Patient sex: F
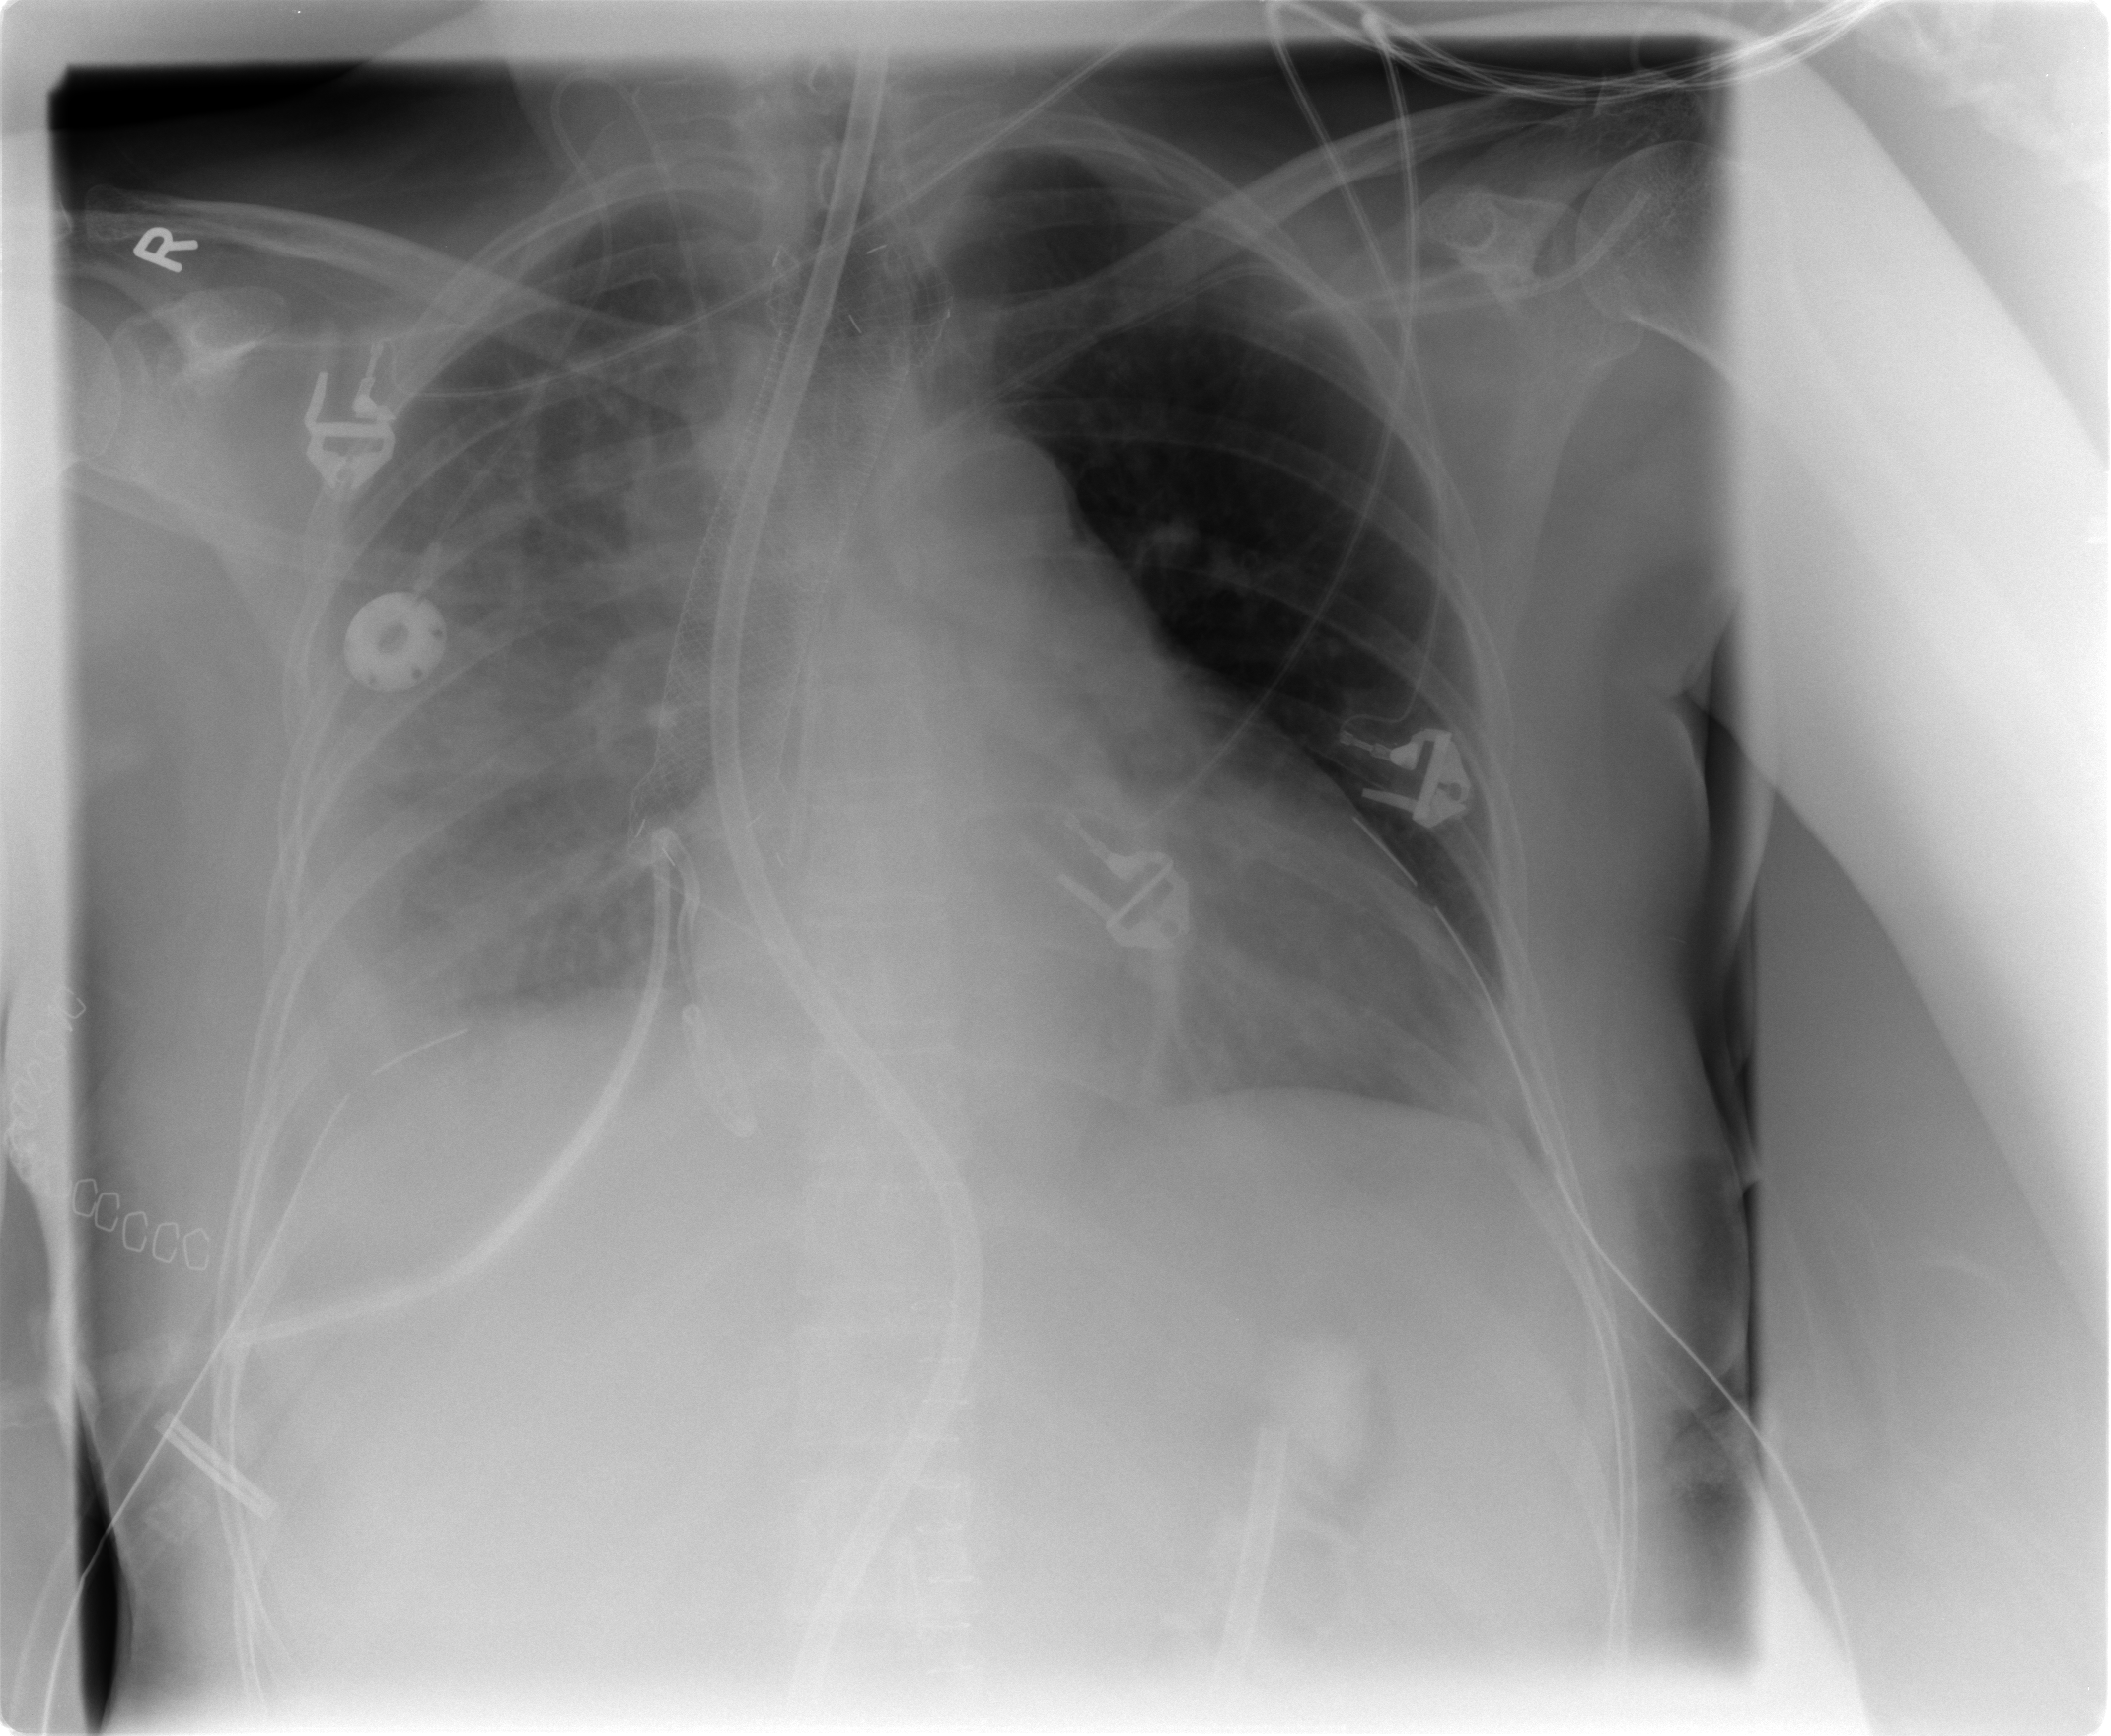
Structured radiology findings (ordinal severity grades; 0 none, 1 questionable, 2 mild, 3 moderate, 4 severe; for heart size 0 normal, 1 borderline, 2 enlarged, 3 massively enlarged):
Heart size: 2
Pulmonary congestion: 1
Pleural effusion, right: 3
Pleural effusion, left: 0
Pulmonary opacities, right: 2
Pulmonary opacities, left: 0
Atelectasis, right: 3
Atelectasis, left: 1